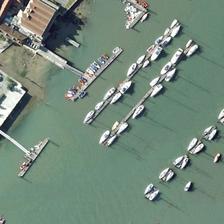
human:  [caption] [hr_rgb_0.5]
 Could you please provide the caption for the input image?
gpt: the dark green thick trees around the pond .

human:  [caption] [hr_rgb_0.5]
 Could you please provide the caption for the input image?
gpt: the dark green pool is in the shape of radiation .

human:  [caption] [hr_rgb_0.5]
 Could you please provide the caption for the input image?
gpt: a lawn is between the road and the port .

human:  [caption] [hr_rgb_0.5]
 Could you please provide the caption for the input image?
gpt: many types of boats are close to the port .

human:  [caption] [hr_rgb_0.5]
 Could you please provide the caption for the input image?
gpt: some boats are in a port near several buildings .